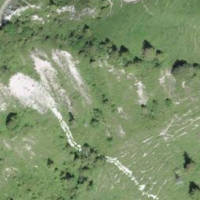
EUNIS habitat code: 23
Species observed at this site:
Pinguicula alpina